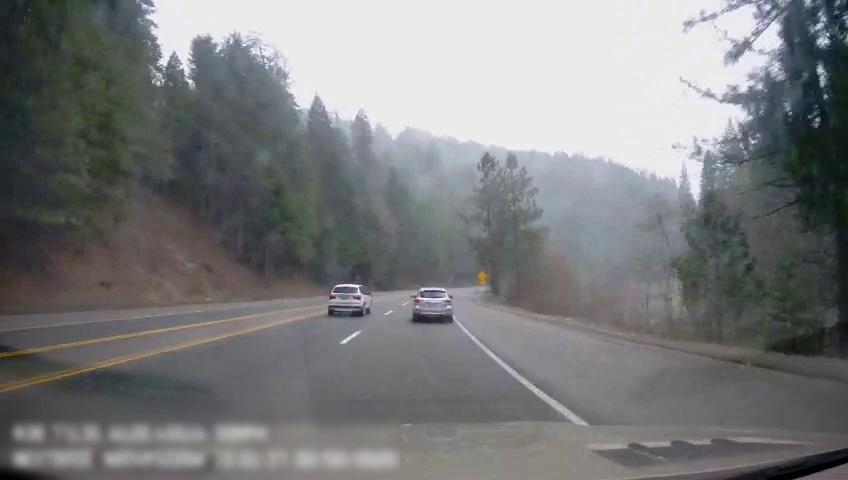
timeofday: Day
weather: Cloudy
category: Drivable Space
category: Vehicles | SUV
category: Vehicles | SUV
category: Lanes | Opposite Lane
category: Lanes | Current Lane
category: Lanes | Current Lane
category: Lanes | Opposite Lane
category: Lanes | Alternate Lane
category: Lanes | Alternate Lane
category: Lanes | Alternate Lane